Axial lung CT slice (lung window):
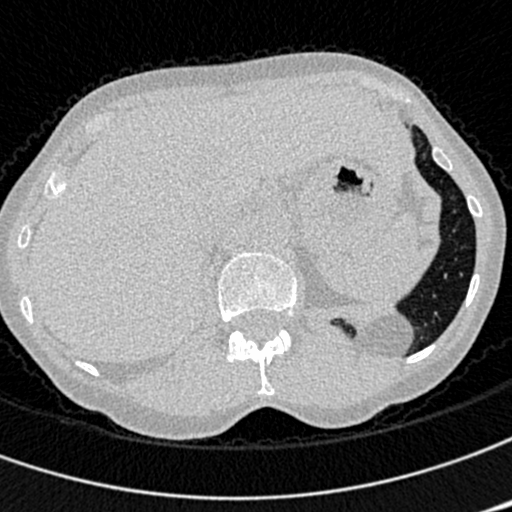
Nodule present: no